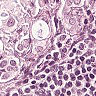
Metastatic tissue present: yes